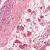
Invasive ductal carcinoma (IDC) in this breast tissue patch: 0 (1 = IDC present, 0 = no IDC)